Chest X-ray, PA view. Patient: 65 years old, sex M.
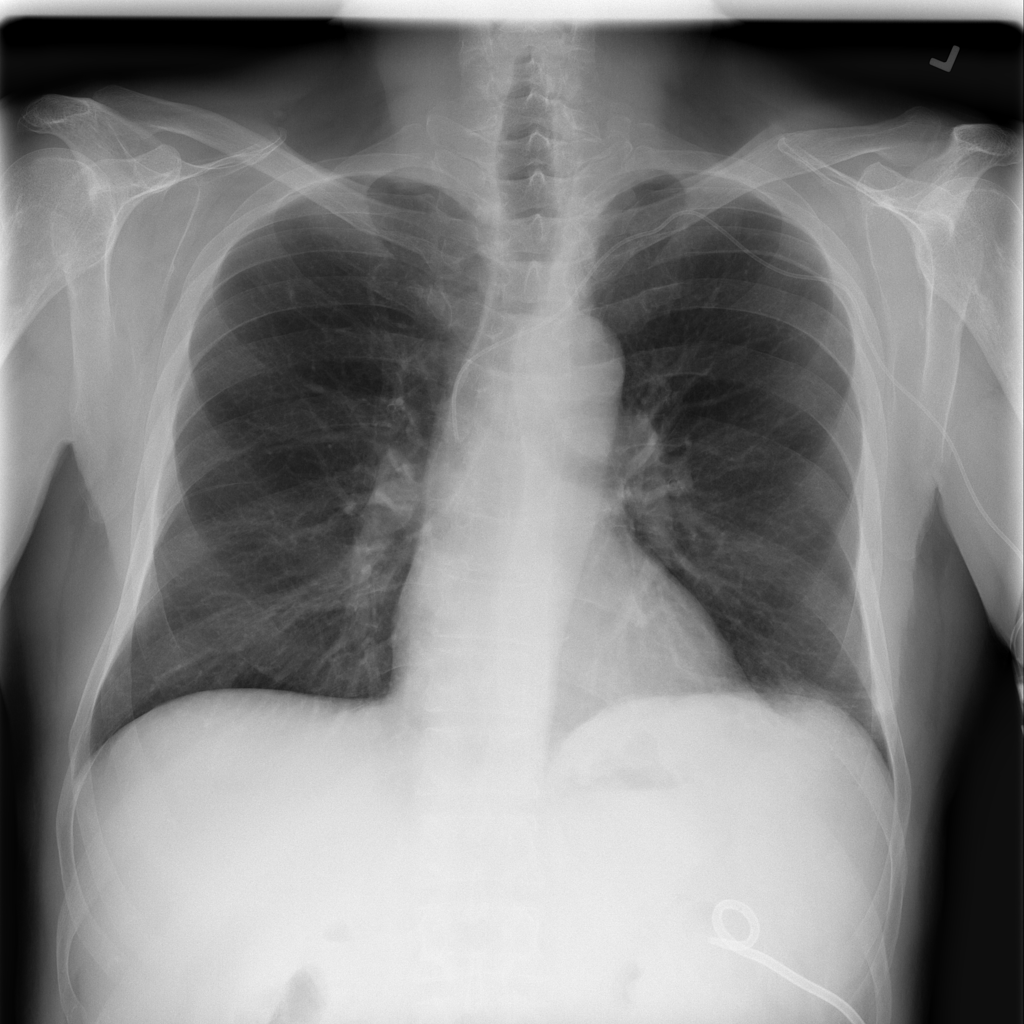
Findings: Atelectasis